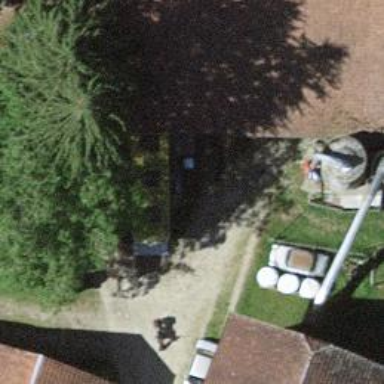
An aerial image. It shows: Farm.